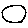
Label: circle